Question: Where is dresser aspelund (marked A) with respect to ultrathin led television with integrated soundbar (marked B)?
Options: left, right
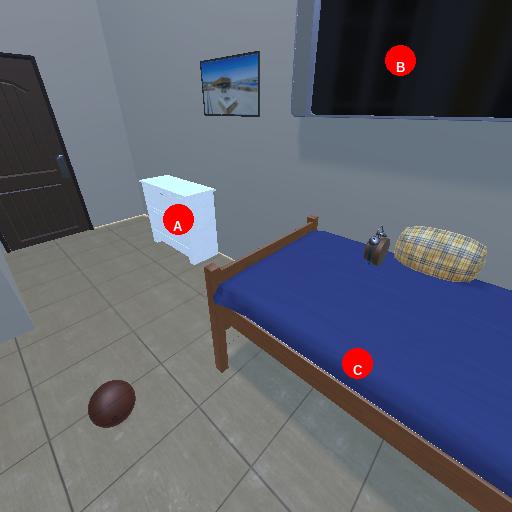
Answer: left